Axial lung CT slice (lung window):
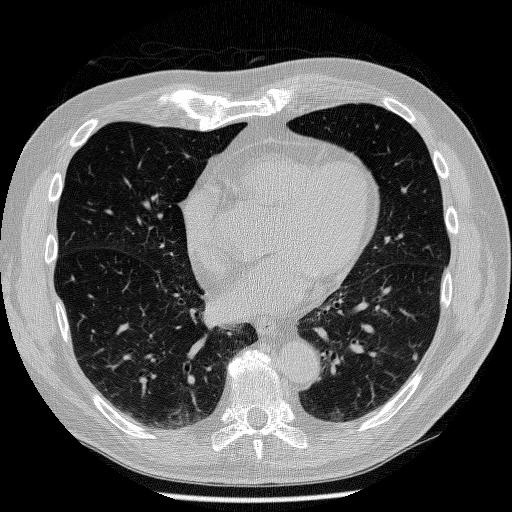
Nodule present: yes
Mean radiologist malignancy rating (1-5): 3